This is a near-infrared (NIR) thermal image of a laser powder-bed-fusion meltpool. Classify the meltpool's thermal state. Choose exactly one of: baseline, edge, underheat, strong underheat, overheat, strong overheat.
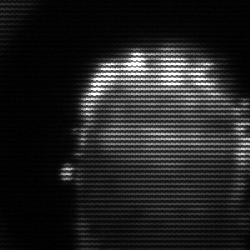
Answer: baseline